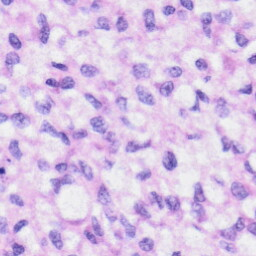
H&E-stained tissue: Liver